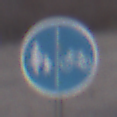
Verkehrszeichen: GetrennterRadUndGehwegRadwegRechts
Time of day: SunriseSunset
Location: Outdoor (Suburban)
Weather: PartlyCloudy
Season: NotSpecified
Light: Natural